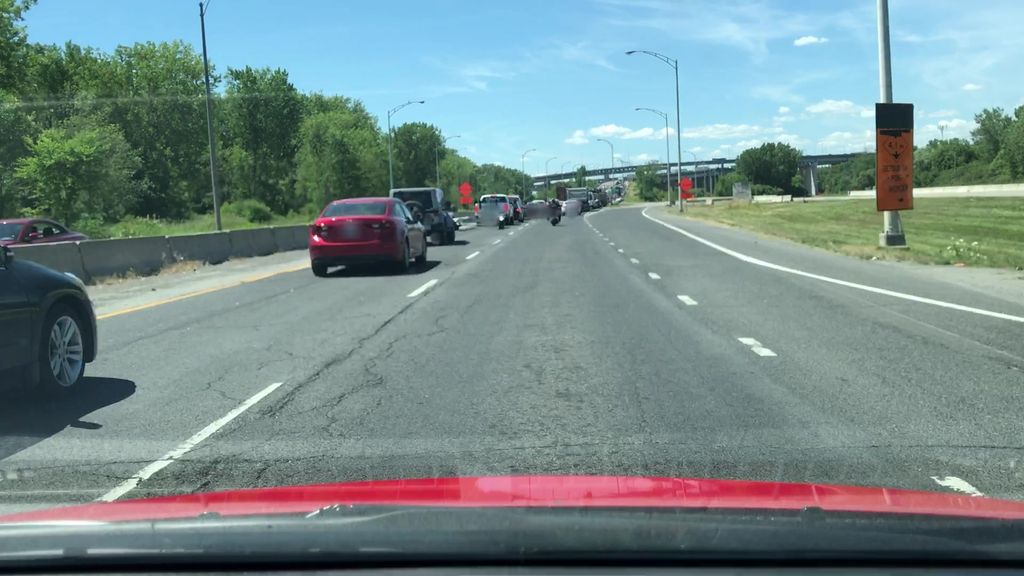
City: montreal